Aerial crown-view tile of a tropical tree (Barro Colorado Island, Panama), acquired 20250616:
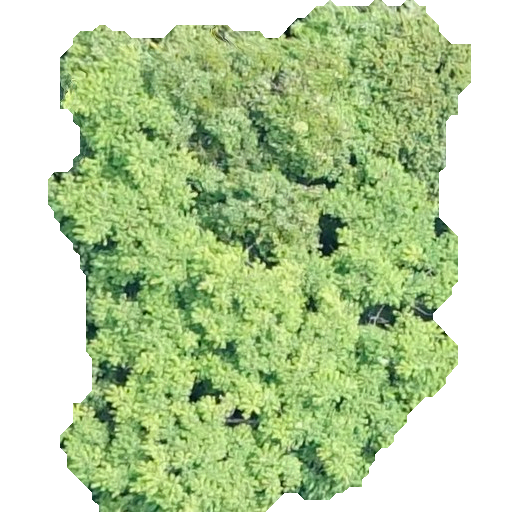
Species: Spondias radlkoferi
GBIF accepted scientific name: Spondias radlkoferi
Crown area: 255.811 m²